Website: walmart
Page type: account-selection
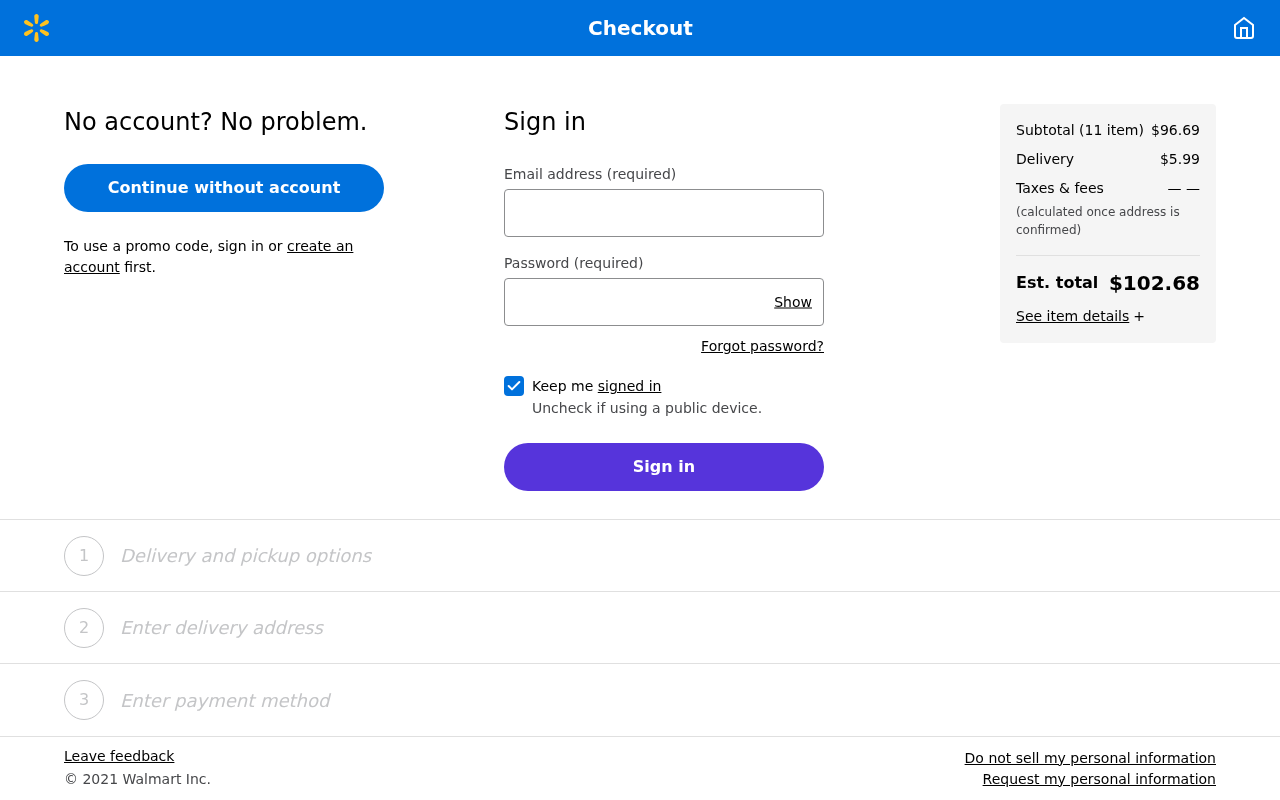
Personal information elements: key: PII_EMAIL
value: jenniferbaker@hotmail.com
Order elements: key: ORDER_NUM_ITEMS
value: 11
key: ORDER_SUBTOTAL
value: $96.69
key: ORDER_SHIPPING_COST
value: $5.99
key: ORDER_TOTAL
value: $102.68